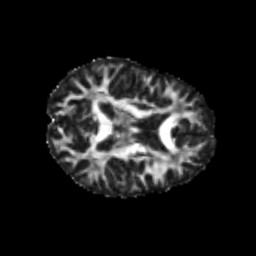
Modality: FA
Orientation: axial
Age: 22
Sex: female
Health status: healthy
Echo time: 0.074 s